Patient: sex F, age 35
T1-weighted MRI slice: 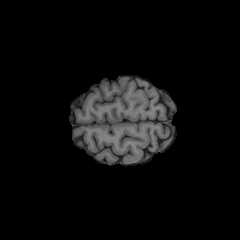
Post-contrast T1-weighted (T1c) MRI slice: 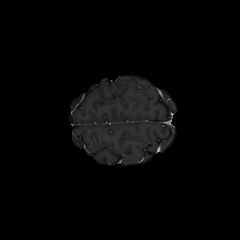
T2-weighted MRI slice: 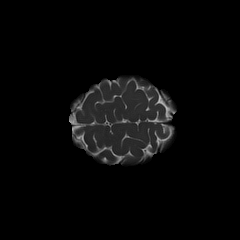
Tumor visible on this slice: no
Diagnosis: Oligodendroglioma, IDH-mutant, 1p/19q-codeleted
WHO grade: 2